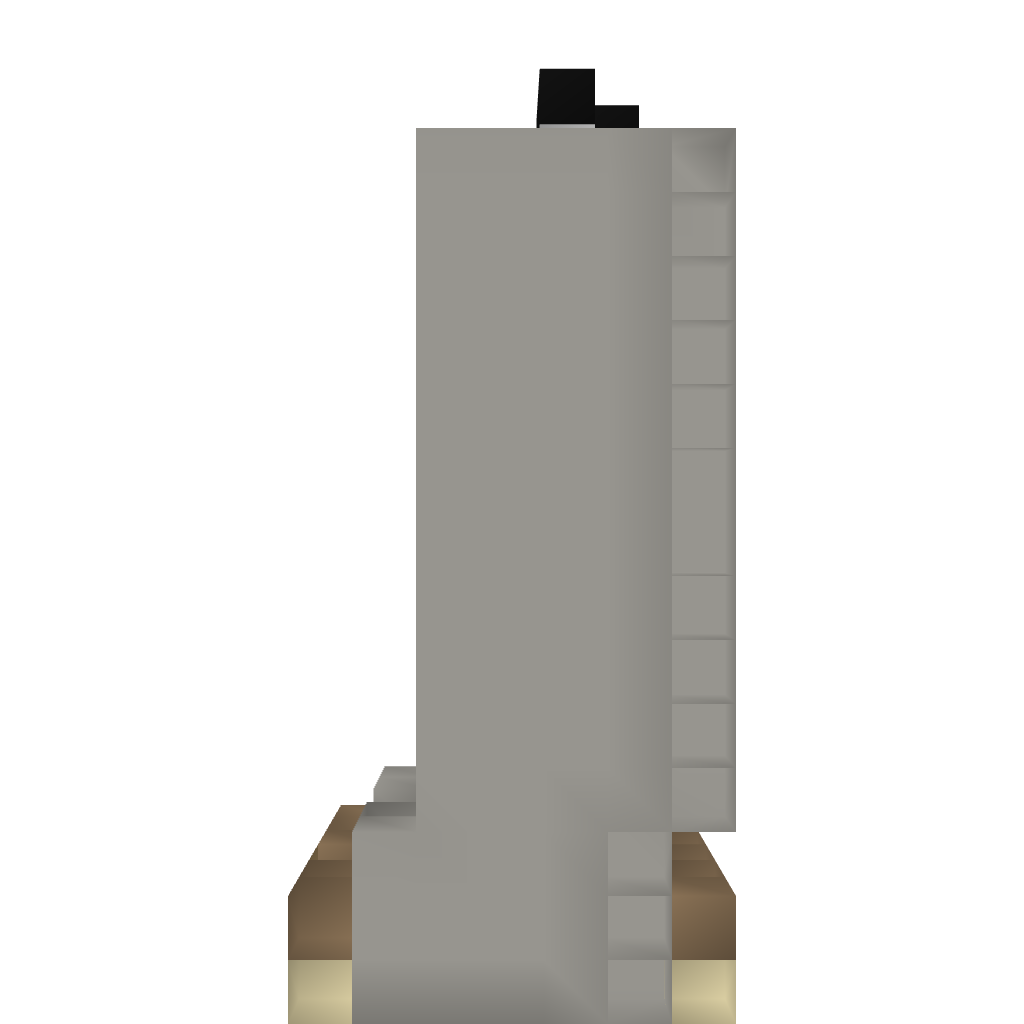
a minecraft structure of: Zombie Sorter